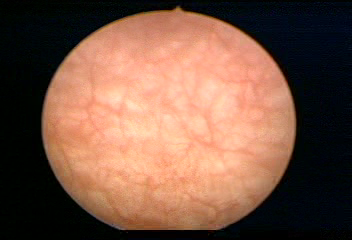
Modality: WLC
Class: Normal mucosa
Bladder cancer association: No